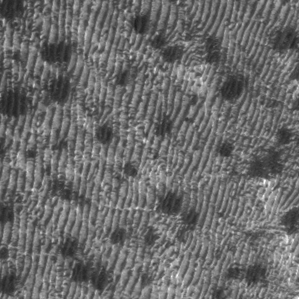
Label: frost